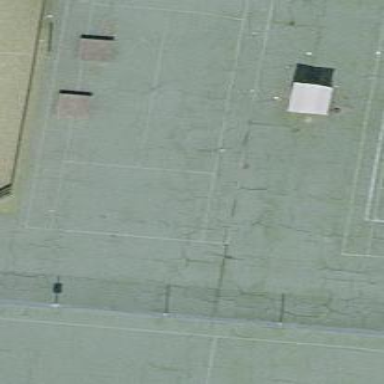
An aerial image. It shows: Concrete tennis pitch for leisure land.